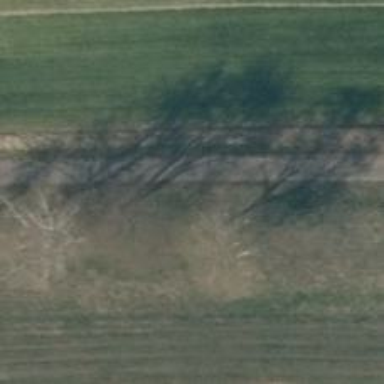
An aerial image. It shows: Deciduous broadleaved tree.